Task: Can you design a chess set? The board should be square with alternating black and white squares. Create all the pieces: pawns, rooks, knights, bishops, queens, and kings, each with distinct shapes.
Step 461:
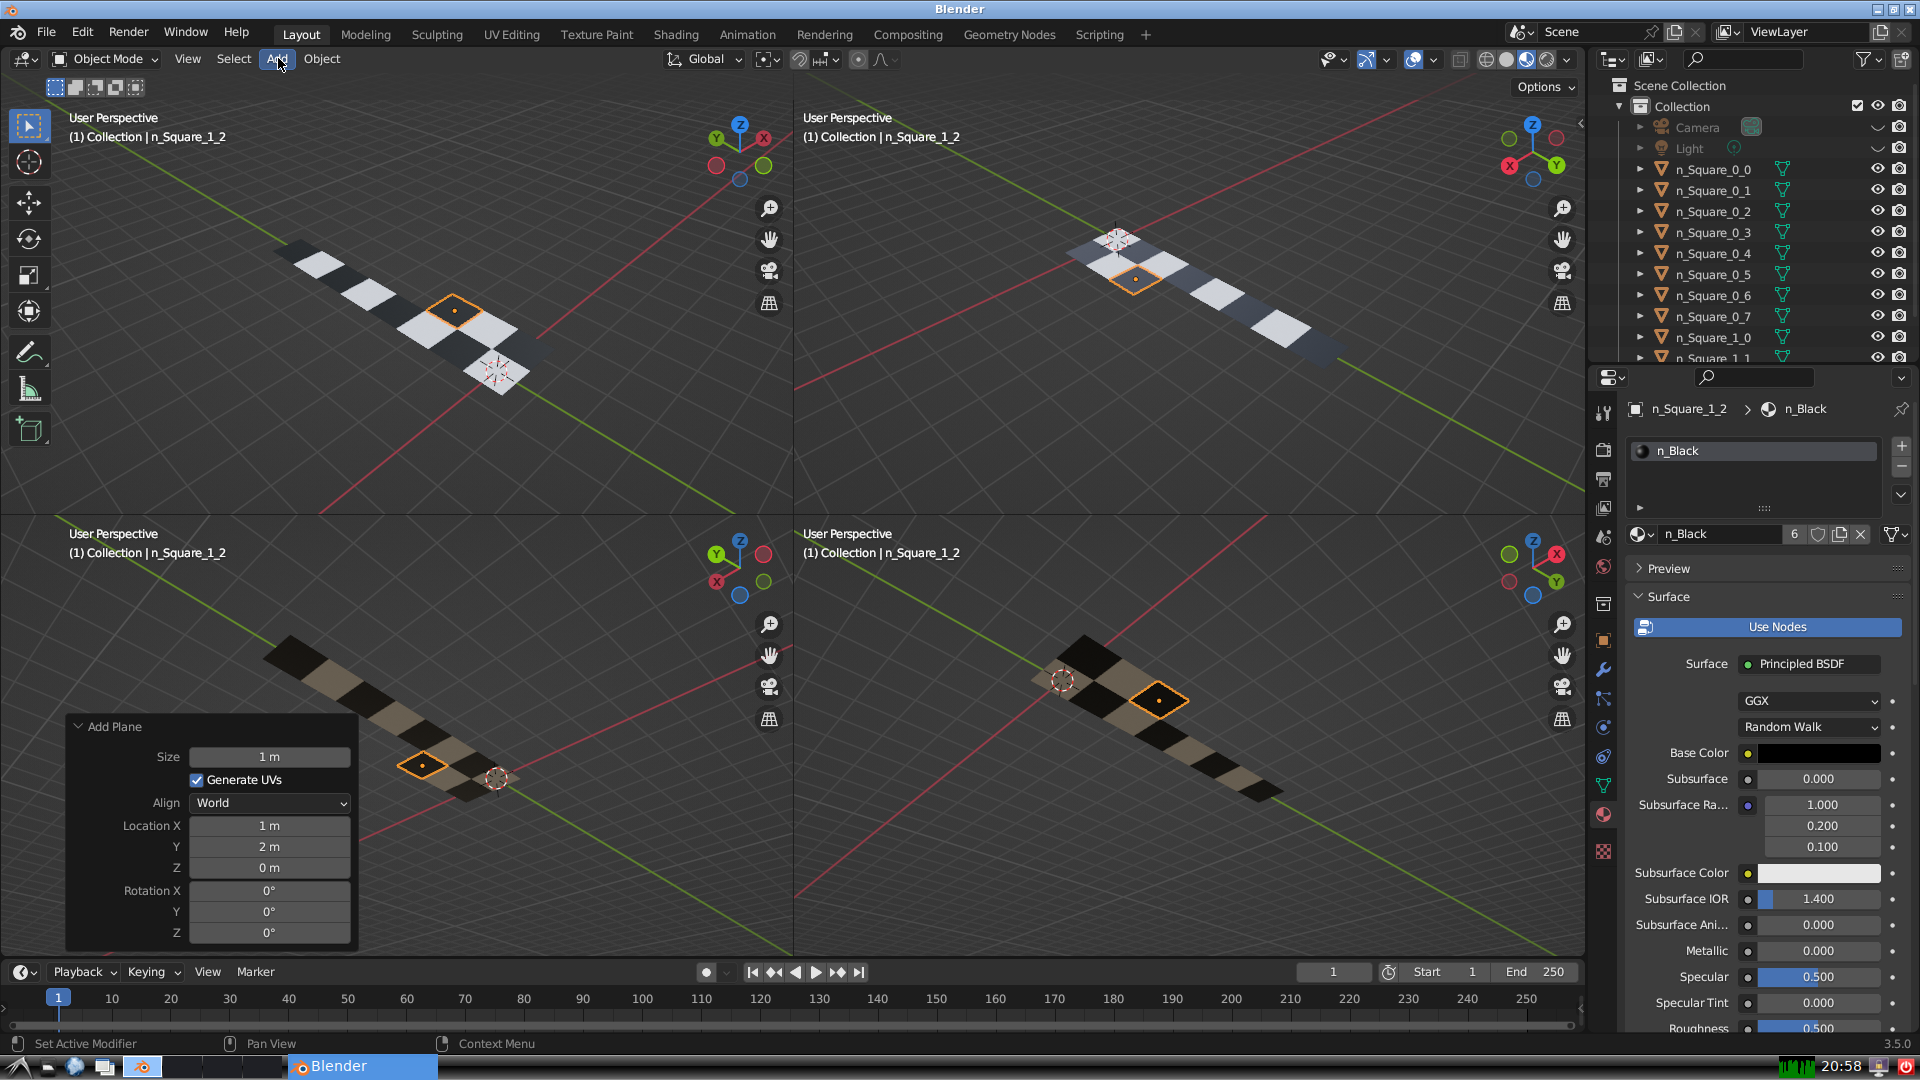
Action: click: no